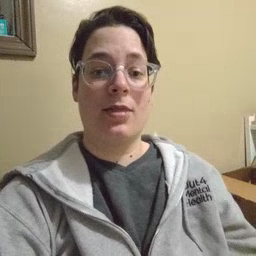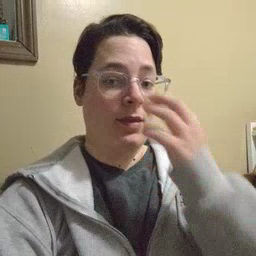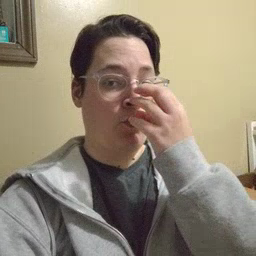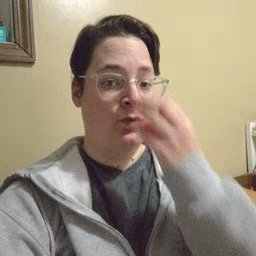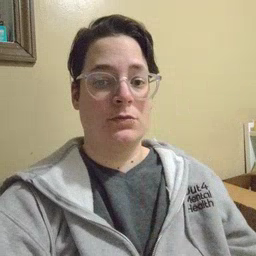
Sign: clown